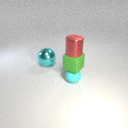
small cyan rubber sphere below small green rubber cube